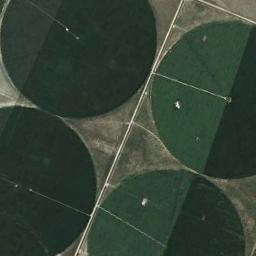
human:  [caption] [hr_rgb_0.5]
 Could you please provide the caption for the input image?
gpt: Four neatly arranged circular farmland mixed with dark green and light green, .

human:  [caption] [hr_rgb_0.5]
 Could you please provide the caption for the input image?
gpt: There are many open Spaces .

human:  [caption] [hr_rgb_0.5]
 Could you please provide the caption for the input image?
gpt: Four dark green circular farmlands are neatly arranged on the wasteland .

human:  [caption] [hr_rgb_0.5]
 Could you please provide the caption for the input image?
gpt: Some green circle farmland are in the bare land .

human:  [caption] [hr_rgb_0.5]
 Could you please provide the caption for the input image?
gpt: There are four green circular farmlands of the same size .